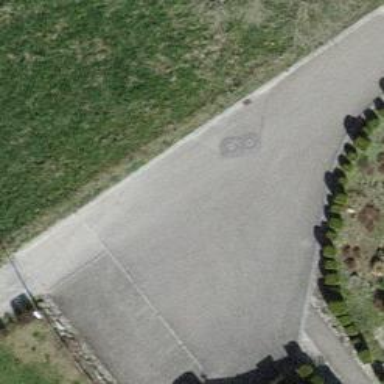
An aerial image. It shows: Turning circle on the road.